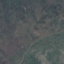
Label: HerbaceousVegetation